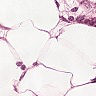
Metastatic tissue present: yes